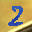
Label: 2